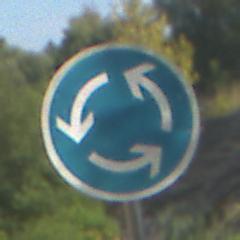
Verkehrszeichen: Kreisverkehr
Umgebung: Outdoor, Nature
Tageszeit: MorningAfternoon
Wetter: PartlyCloudy
Licht: Natural
Jahreszeit: NotSpecified
Kontrast: HighContrast